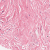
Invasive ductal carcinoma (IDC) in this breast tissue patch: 0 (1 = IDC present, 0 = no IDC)